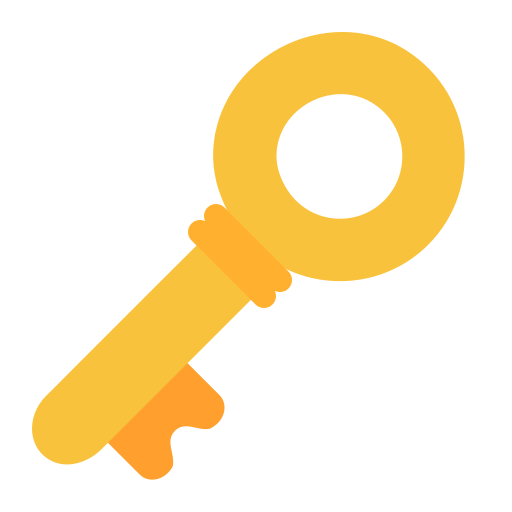
old key flat